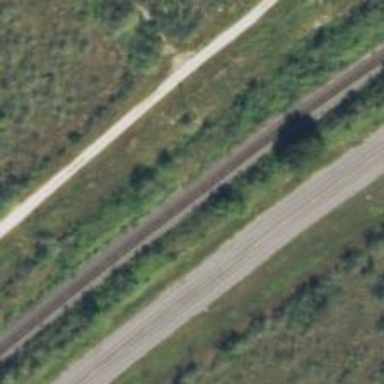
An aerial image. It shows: Railway track.